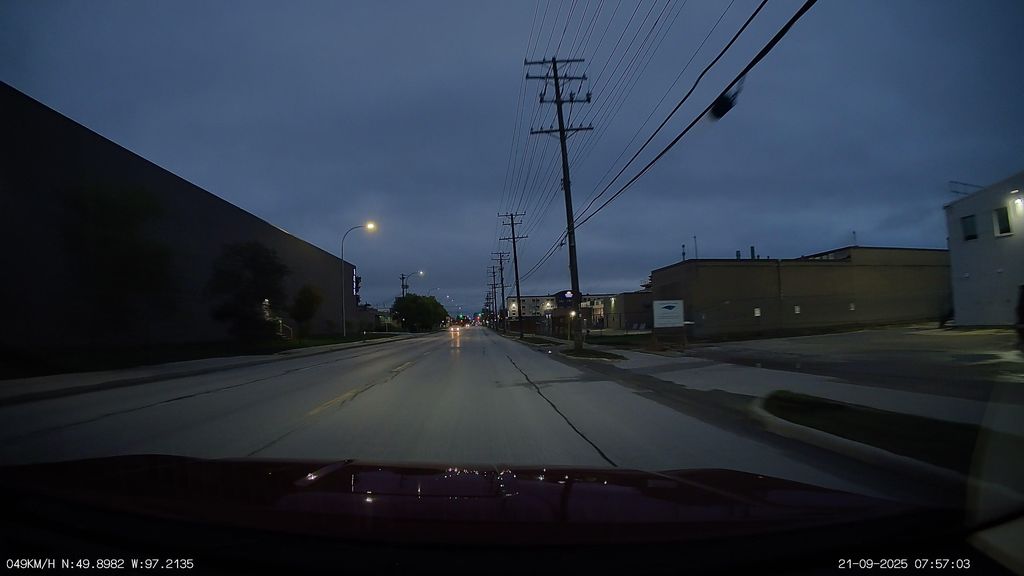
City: winnipeg